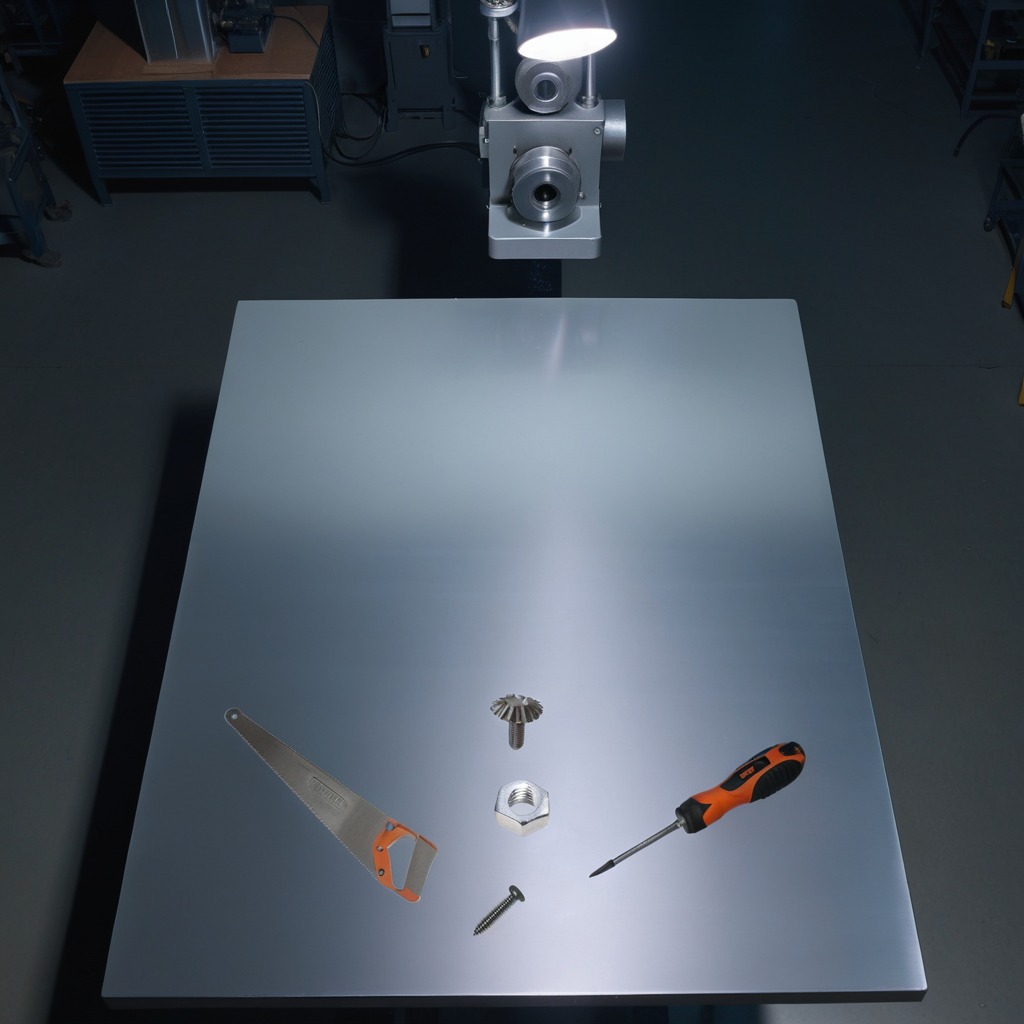
A steel gear with teeth, a metal machine screw, a handheld metal saw, a screwdriver, and a metal nut are lying on the tabletop.